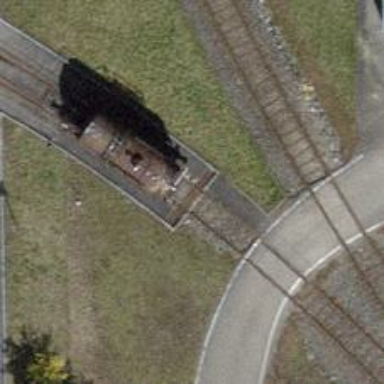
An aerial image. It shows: Railway switch.